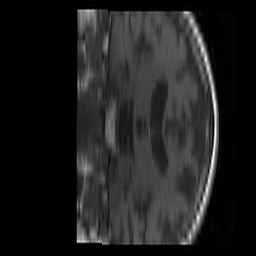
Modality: T1w
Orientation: coronal
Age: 73
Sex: male
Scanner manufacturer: philips
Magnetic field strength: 1.5 T
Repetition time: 0.4 s
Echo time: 0.0074 s